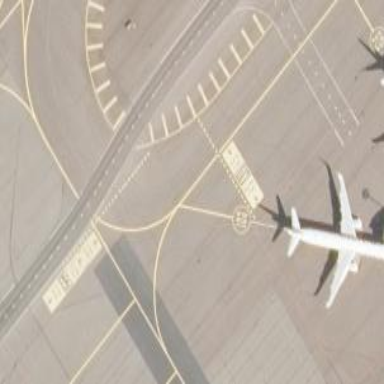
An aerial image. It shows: Image of taxiway at airport.